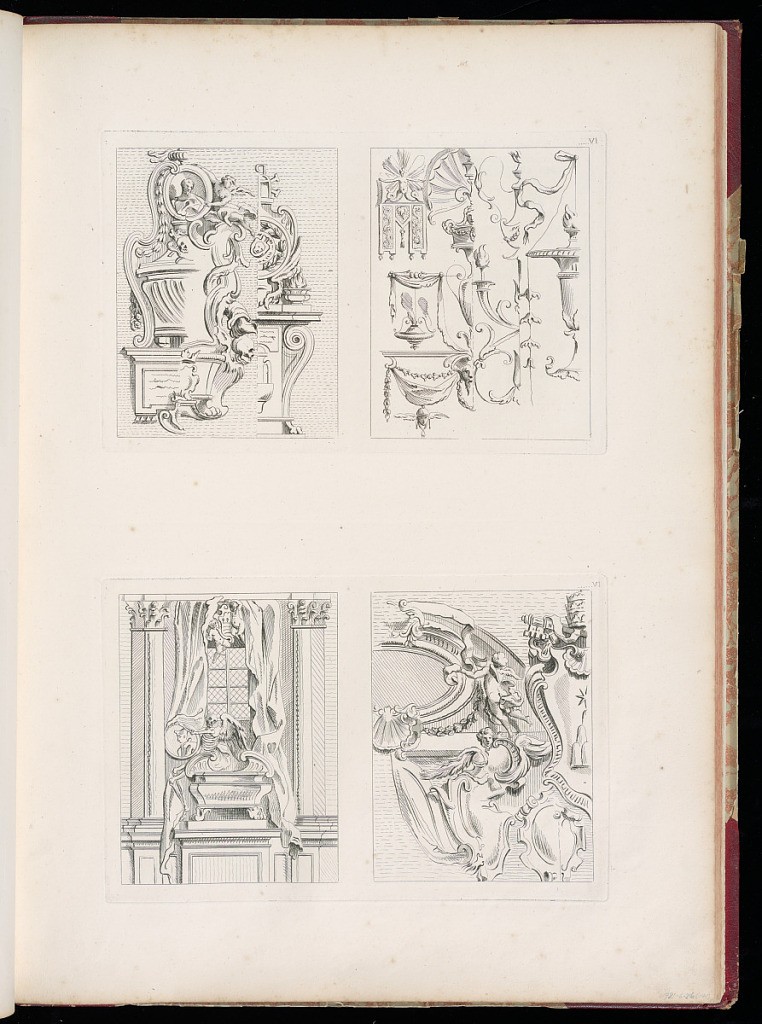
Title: Designs After Architecture Fragments
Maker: Gilles-Marie Oppenord, French, 1672–1742
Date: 1749-1761
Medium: Etching and engraving on laid paper
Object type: Bound print
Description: Page printed with two plates (each divided into two) of architecture fragments including pedestals, grotesque ornamentation, a tomb, a pediment, and cartouches. The plates are numbered but not signed.